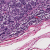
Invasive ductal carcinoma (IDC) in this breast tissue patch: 0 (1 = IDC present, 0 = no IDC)